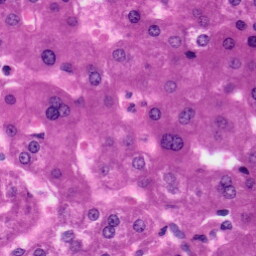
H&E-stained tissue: Liver